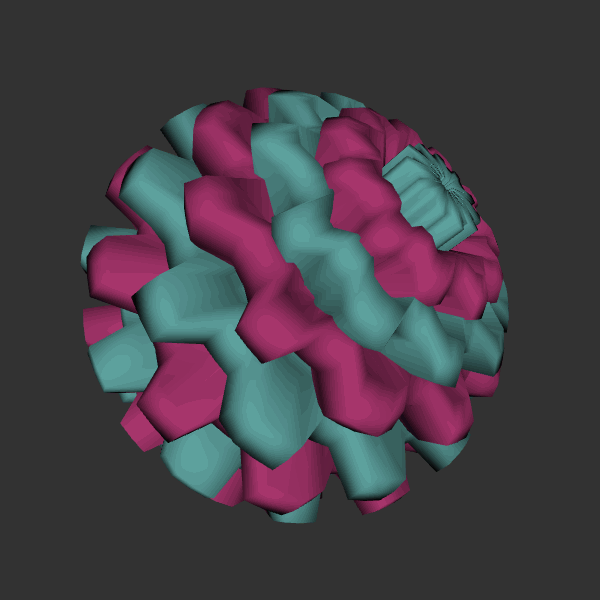
Background: dark